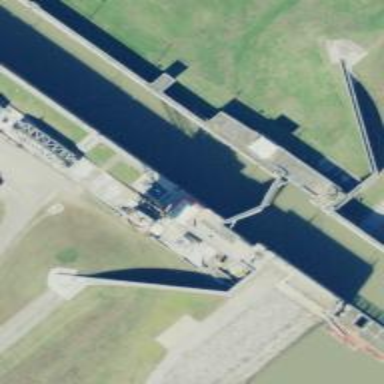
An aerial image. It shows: Lock gate on waterway.